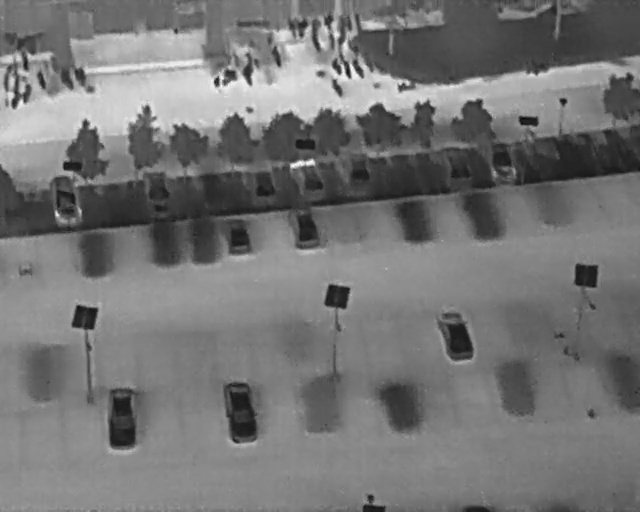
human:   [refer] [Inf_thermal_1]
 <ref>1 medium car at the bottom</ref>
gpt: <box>[[32, 77, 42, 83, 173]]</box>

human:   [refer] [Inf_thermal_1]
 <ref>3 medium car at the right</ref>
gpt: <box>[[68, 29, 74, 34, 169], [74, 28, 81, 34, 170], [66, 62, 75, 68, 167]]</box>

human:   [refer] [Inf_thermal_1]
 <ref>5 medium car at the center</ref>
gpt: <box>[[37, 33, 44, 38, 173], [44, 31, 51, 37, 169], [53, 30, 58, 35, 174], [34, 43, 40, 49, 172], [44, 42, 50, 47, 172]]</box>

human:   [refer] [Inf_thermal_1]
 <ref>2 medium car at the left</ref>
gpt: <box>[[6, 36, 14, 42, 173], [21, 34, 28, 40, 173]]</box>

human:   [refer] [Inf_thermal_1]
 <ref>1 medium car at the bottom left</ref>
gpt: <box>[[13, 78, 24, 85, 178]]</box>

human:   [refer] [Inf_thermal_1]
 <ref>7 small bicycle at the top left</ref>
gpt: <box>[[2, 10, 5, 12, 176], [-1, 14, 2, 16, 2], [0, 11, 3, 13, 2], [0, 15, 4, 17, 6], [0, 18, 3, 20, 25], [2, 17, 5, 19, 16], [4, 14, 7, 16, 154]]</box>

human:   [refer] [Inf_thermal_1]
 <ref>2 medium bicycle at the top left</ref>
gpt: <box>[[8, 14, 12, 16, 154], [10, 13, 14, 16, 154]]</box>

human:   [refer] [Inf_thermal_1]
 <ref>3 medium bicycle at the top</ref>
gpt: <box>[[34, 13, 37, 16, 163], [36, 13, 40, 15, 168], [62, 14, 64, 18, 167]]</box>

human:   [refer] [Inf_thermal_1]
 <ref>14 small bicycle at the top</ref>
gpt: <box>[[41, 10, 44, 12, 163], [43, 4, 47, 6, 163], [45, 4, 48, 6, 2], [47, 3, 50, 6, 2], [47, 7, 50, 9, 160], [50, 3, 53, 6, 165], [50, 7, 53, 8, 2], [51, 3, 54, 5, 2], [51, 6, 54, 8, 21], [52, 9, 54, 11, 151], [52, 12, 55, 14, 166], [51, 12, 53, 14, 153], [54, 12, 57, 14, 151], [51, 16, 54, 18, 147]]</box>

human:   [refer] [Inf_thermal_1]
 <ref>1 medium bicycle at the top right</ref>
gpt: <box>[[82, 10, 84, 15, 2]]</box>